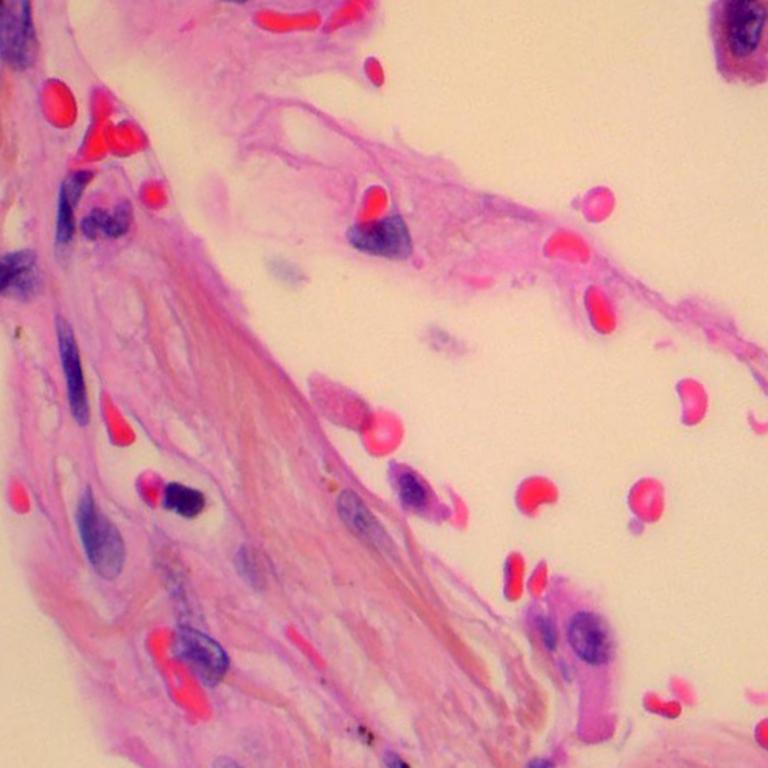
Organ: lung
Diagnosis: benign